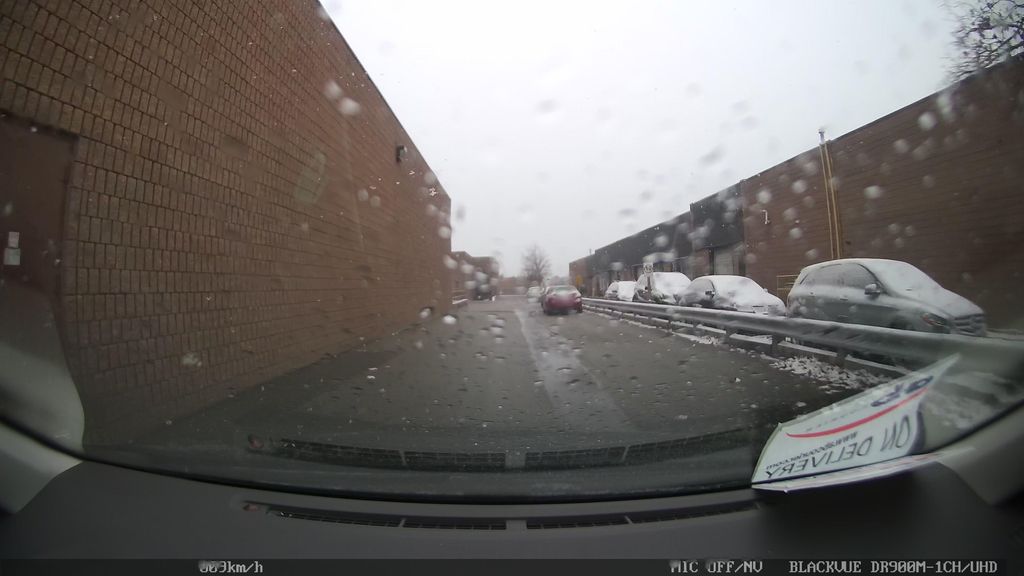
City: toronto